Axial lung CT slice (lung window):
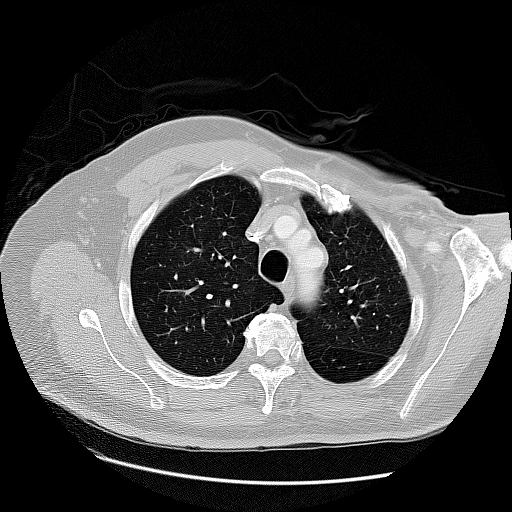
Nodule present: no